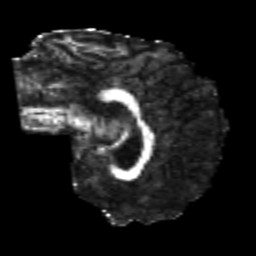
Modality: FA
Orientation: sagittal
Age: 23
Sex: male
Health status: healthy
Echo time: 0.074 s